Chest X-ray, PA view. Patient: 19 years old, sex M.
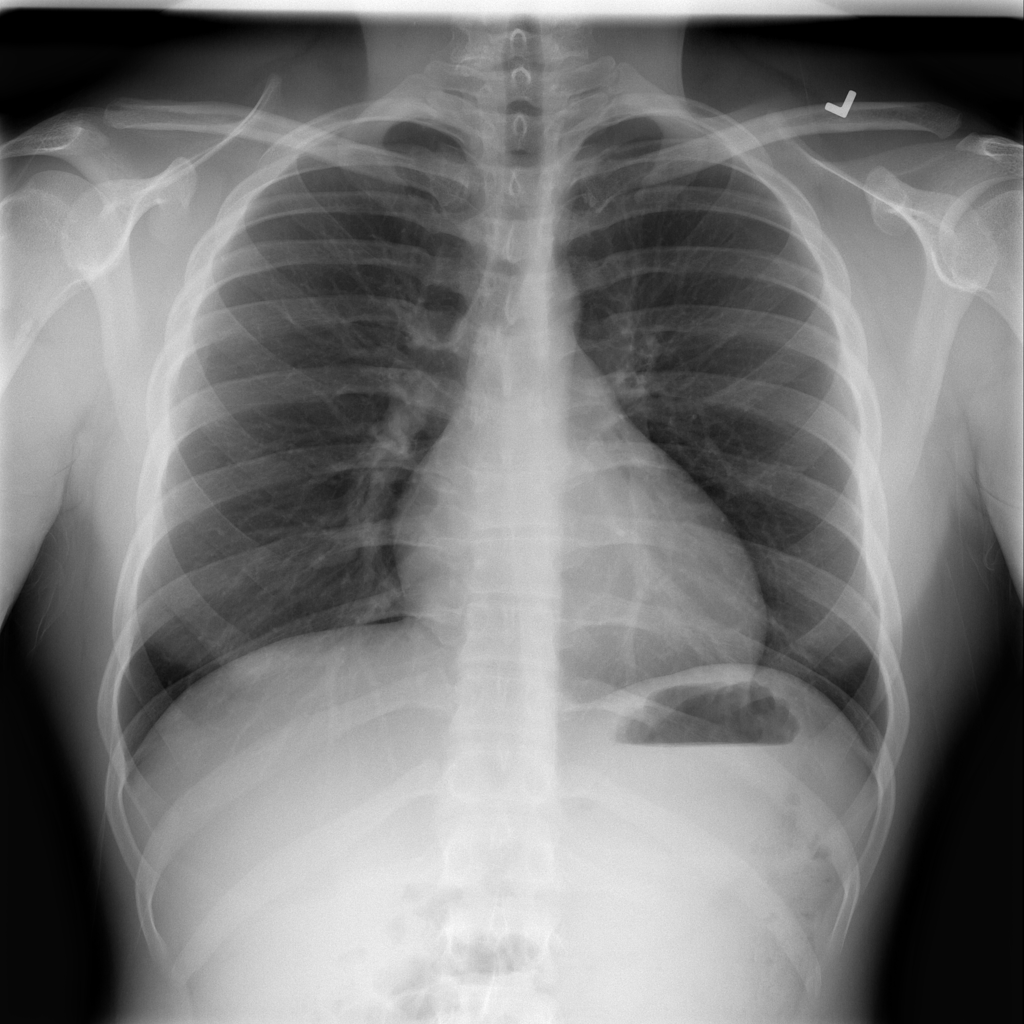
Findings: Infiltration, Nodule